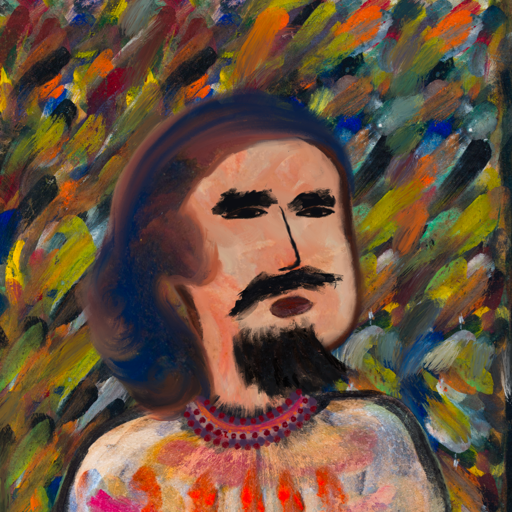
Background: An_Impression, Head And Neck Side: Roy_Bahadur, Face Side: Mosgoul, Bust: Childish, Hair Side: Mother_And_Son_Son, Head Accessory: Blank, Second Necklace: Blank, Necklace: Roy_Bahadur, Baby: Blank